Question: The image below is a content from table. There are several contents in same table.
I need to extract data from content for save in to another table. Because I don't need full content.
I will explain which part I need from content. Please check the image.
1. In line 3 I need "Amtsgericht Stuttgart Aktenzeichen: HRB 720539"
2. In line 4 I need "26.10.2006 18:08"
3. In line 6 I need whatever is written here.
4. In line 7 I need the date "18.10.2006"
5. In line 8 I need the company name "Verlag Chrislicher Digest GmbH"
'''
Amtsgericht Ulm Aktenzeichen: HRB 720768
Bekannt gemacht am: 13.03.2007 13:56 Uhr
Die in () gesetzten Angaben der Geschaftsanschrift und des Unternehmensgegenstandes erfolgen ohne Gewahr.
Neueintragungen
09.03.2007
Marklin Spielwaren Vertriebs-GmbH, Goppingen (Stuttgarter Str. 55, 73033 Goppingen). Gesellschaft mit beschrankter Haftung. Gesellschaftsvertrag vom 28.12.2006. Gegenstand: Handel mit Spielwaren aller Art. Stammkapital: 25.000,00 EUR. Allgemeine Vertretungsregelung: Ist nur ein Geschaftsfuhrer bestellt, vertritt er allein. Sind mehrere Geschaftsfuhrer bestellt, vertreten zwei gemeinsam oder ein Geschaftsfuhrer mit einem Prokuristen. Geschaftsfuhrer: Dr. Kantowsky, Jan, Grunwald, *25.03.1968; Menrad, Karlheinz, Donzdorf-Reichenbach, *28.04.1944, jeweils einzelvertretungsberechtigt mit der Befugnis, im Namen der Gesellschaft mit sich im eigenen Namen oder als Vertreter eines Dritten Rechtsgeschafte abzuschliessen.
'''

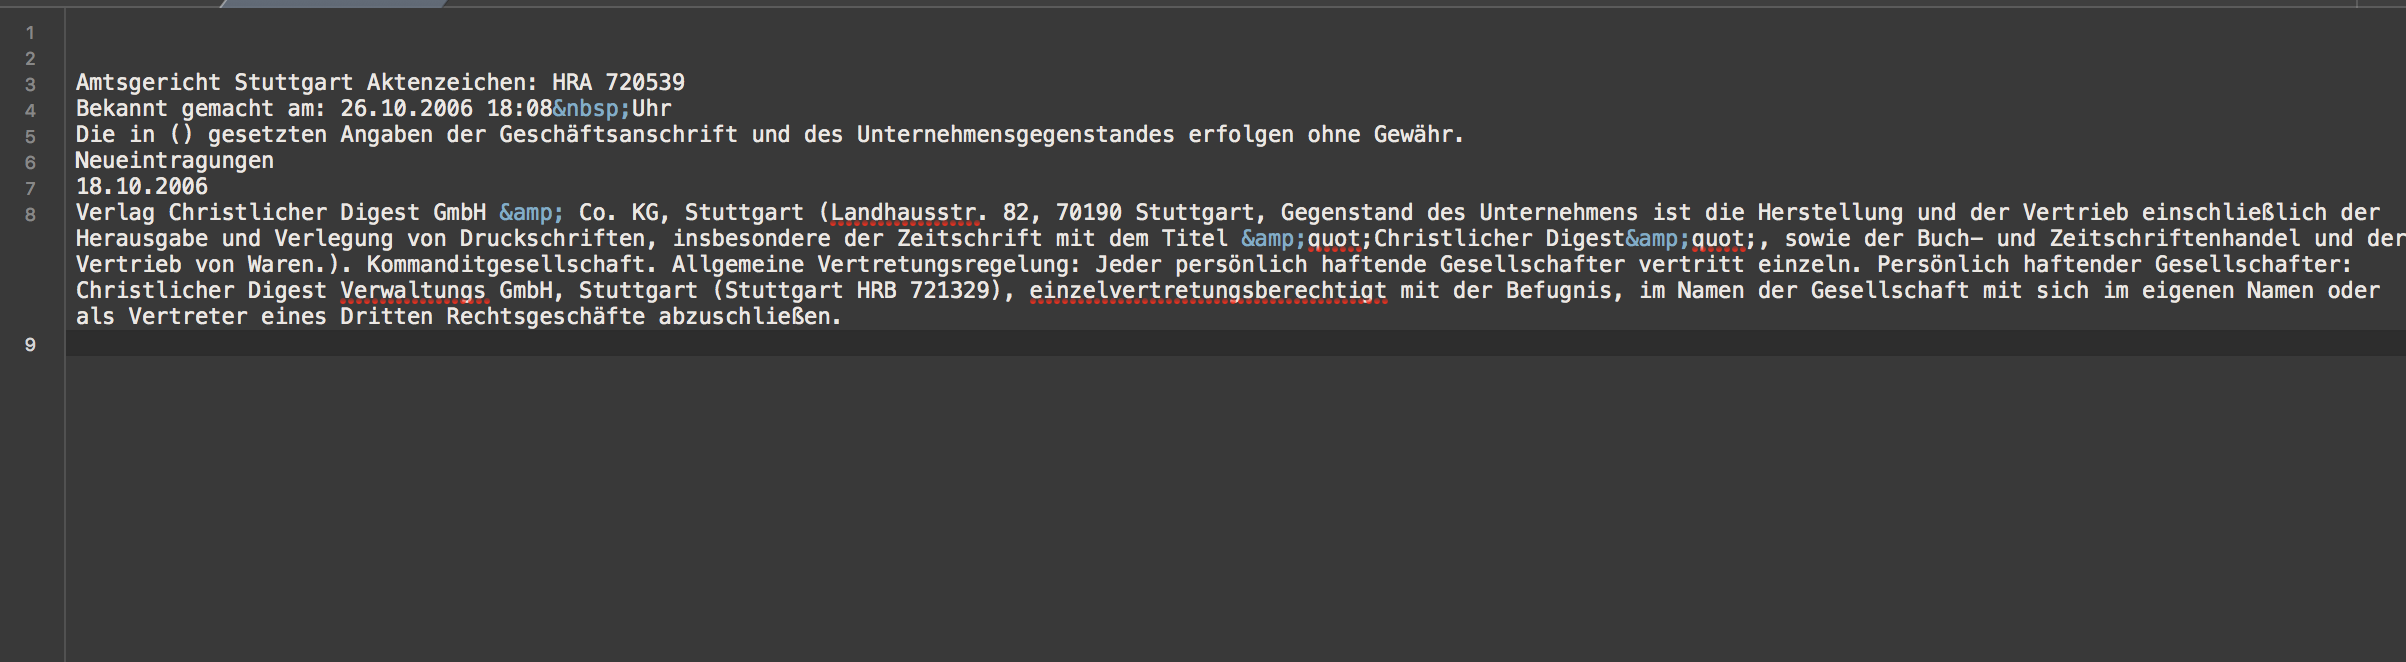
Answer: I got my result using this code.
'''
<?php
require_once('dbconnect.php');
$query_select = "SELECT id, content FROM newregister_copy";
$query_execute = $mysqli->query($query_select);
while($query_execute_array = $query_execute->fetch_array()) {
$contentId = $query_execute_array['id'];
$content = $query_execute_array['content'];
$data = explode("
", $content); //better regex for line
//echo '<pre>';
$filter = array_filter($data); // 9
/*$count = count($filter);*/ //6
/* Line Three */
$firstElement = current($filter); // Amtsgericht Mannheim Aktenzeichen: HRB 709650
$explode_firstElement = explode(':', $firstElement);
$line_three = $explode_firstElement[1]; //HRB 709650
$explode_firstElementsZero = explode(' ', $explode_firstElement[0]);
$line_three_one = $explode_firstElementsZero[0]; //Amtsgericht
$line_three_two = $explode_firstElementsZero[2]; //Aktenzeichen
/* Line Four */
$pattern = '/(\d+)|AM|PM/';
$secondElement = next($filter); // Bekannt gemacht am: 09.07.2010 12:00 Uhr
if(preg_match_all($pattern,$secondElement,$match))
{
$line_four = $match[0][0].'-'.$match[0][1].'-'.$match[0][2].' '.$match[0][3].':'. $match[0][4]; //09-07-2010 12:00
}
/* Line Six */
$lineFive = next($filter); // Leaved line five
$thirdElement = next($filter); // Neueintragungen
$line_six = $thirdElement;
/* Line Seven */
$fourthElement = next($filter); // 02.07.2010
$line_seven = str_replace('.', '-', $fourthElement);
/* Line Eight */
$fourthElement = next($filter); // Detools UG (haftungsbeschrankt) etc
$explode_fourthElement = explode(',', $fourthElement);
$line_eight = $explode_fourthElement[0];
$query_insert = "INSERT INTO company(contentId,linethree,linethreeone,linethreetwo,linefour,linesix,lineseven,lineeight) VALUE ('".$contentId."', '".$line_three."', '".$line_three_one."', '".$line_three_two."', '".$line_four."', '".$line_six."', '".$line_seven."', '".$line_eight."')";
$insert_execute = $mysqli->query($query_insert);
}
'''